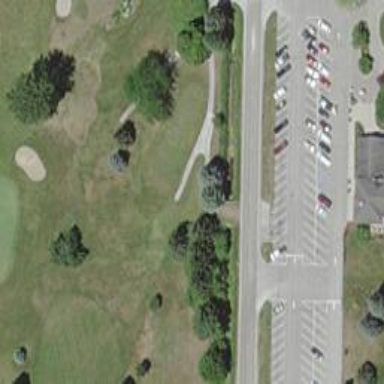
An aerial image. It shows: Service road designated as golf cart path.